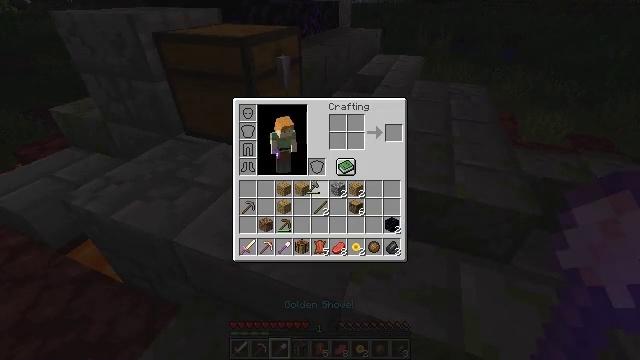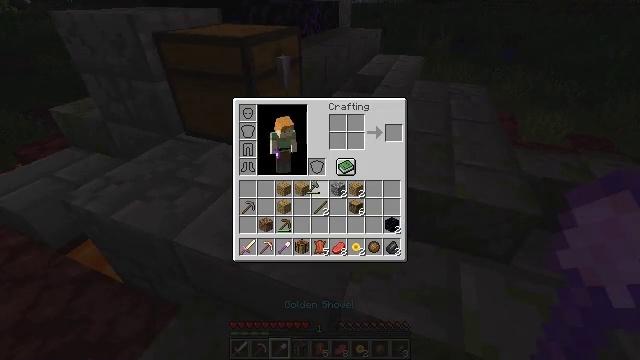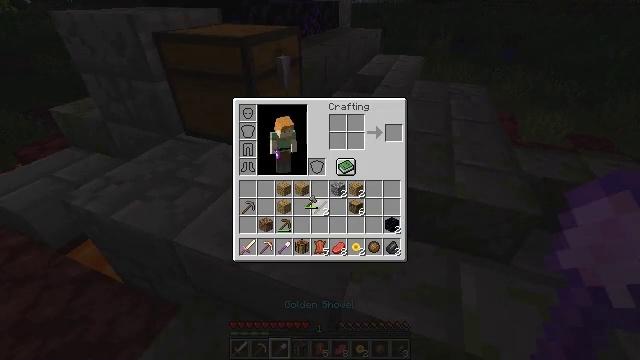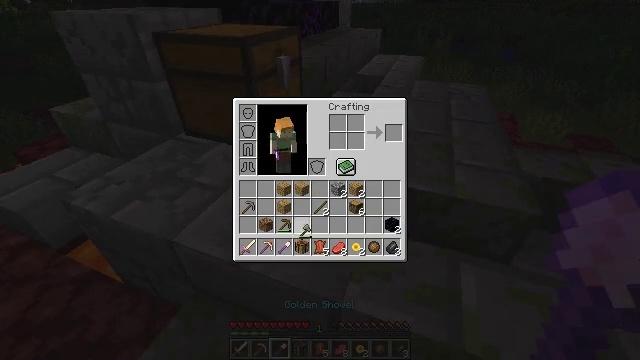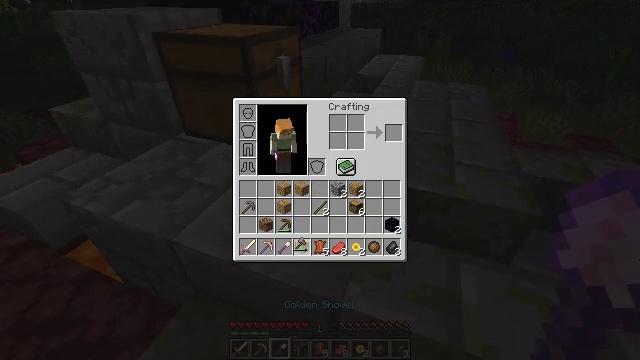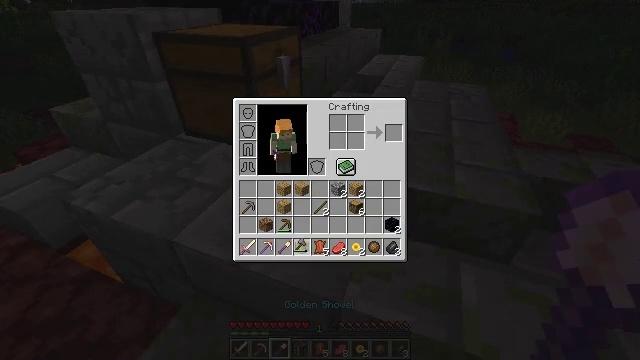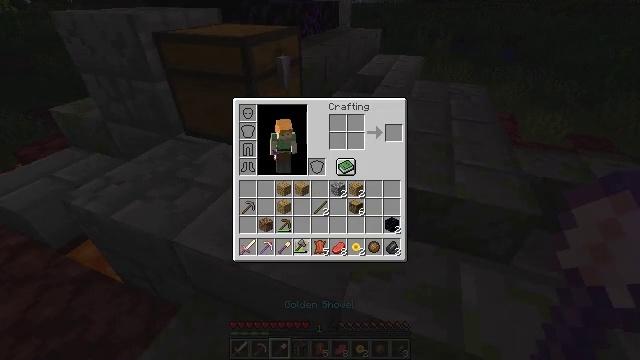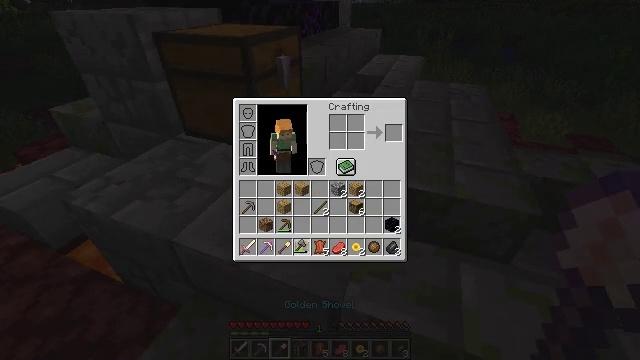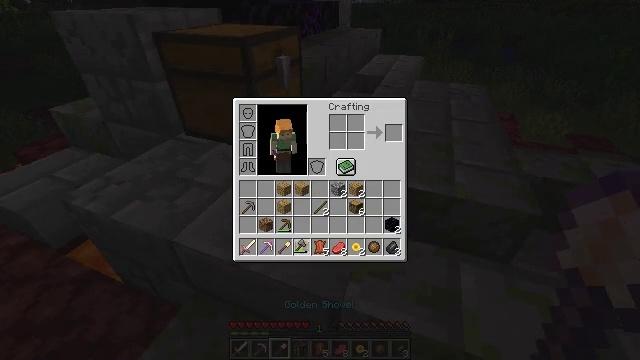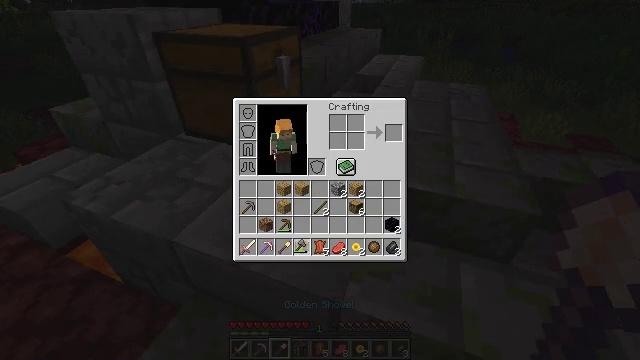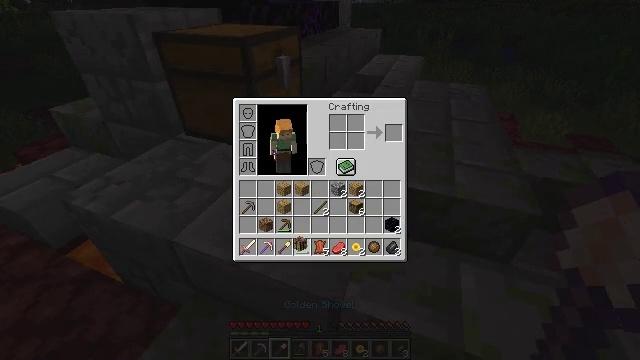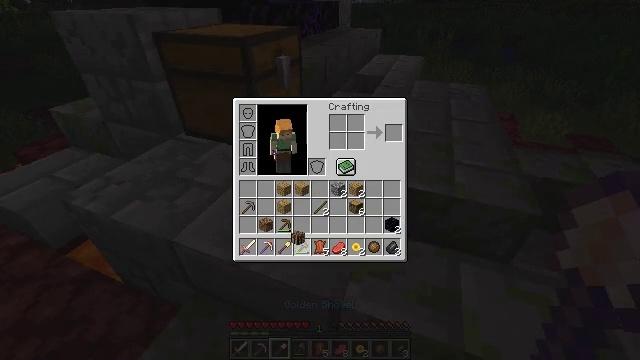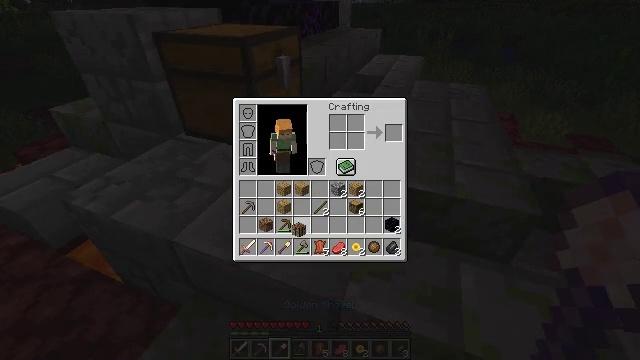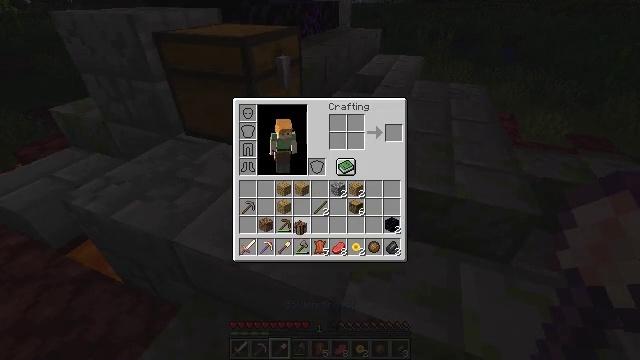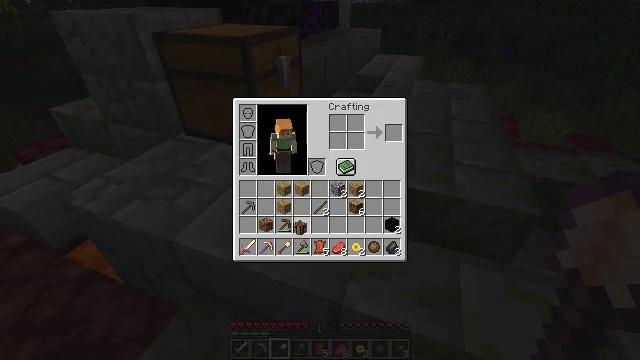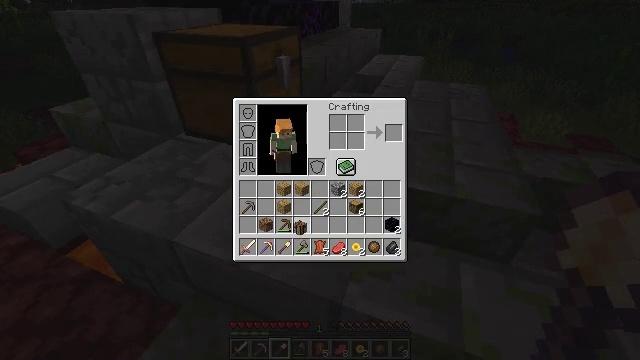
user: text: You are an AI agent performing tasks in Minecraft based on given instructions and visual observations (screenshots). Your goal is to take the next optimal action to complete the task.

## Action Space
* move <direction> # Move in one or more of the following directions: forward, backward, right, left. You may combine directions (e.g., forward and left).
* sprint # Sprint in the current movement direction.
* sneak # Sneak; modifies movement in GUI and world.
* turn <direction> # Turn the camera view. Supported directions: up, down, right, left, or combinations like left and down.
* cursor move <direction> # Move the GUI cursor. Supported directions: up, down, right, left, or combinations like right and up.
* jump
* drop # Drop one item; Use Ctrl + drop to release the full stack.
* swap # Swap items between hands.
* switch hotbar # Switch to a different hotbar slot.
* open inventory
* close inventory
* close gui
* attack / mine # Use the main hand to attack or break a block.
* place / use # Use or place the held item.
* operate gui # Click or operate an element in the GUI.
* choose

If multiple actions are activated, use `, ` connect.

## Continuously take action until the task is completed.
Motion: motion action
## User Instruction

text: Break the chest to retrieve items inside.
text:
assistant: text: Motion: operate gui
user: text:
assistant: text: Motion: cursor move down, operate gui
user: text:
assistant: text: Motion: cursor move down
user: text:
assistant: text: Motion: cursor move down
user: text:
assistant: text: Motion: no_op
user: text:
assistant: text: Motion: no_op
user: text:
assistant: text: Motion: no_op
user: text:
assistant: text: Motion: operate gui
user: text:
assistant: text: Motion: operate gui
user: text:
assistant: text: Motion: no_op
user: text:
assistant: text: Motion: no_op
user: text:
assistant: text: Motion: cursor move up
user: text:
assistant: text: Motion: no_op
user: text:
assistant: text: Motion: no_op
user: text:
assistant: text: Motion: operate gui
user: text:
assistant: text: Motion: operate gui
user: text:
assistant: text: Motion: operate gui
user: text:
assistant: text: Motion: no_op
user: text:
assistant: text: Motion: no_op
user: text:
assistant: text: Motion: no_op
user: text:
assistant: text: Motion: no_op
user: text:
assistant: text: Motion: no_op
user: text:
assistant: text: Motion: no_op
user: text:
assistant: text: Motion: no_op
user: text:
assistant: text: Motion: no_op
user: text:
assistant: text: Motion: no_op
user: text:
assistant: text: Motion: no_op
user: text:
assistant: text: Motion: no_op
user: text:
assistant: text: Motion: no_op
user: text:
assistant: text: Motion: no_op